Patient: sex F, age 58
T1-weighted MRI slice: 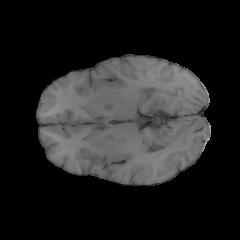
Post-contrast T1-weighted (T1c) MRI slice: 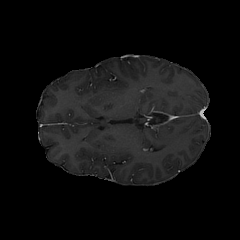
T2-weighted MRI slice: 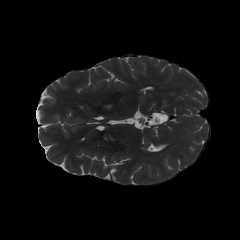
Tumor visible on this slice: no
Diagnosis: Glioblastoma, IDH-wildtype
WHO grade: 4